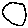
Label: circle